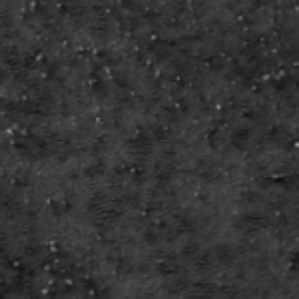
Label: frost